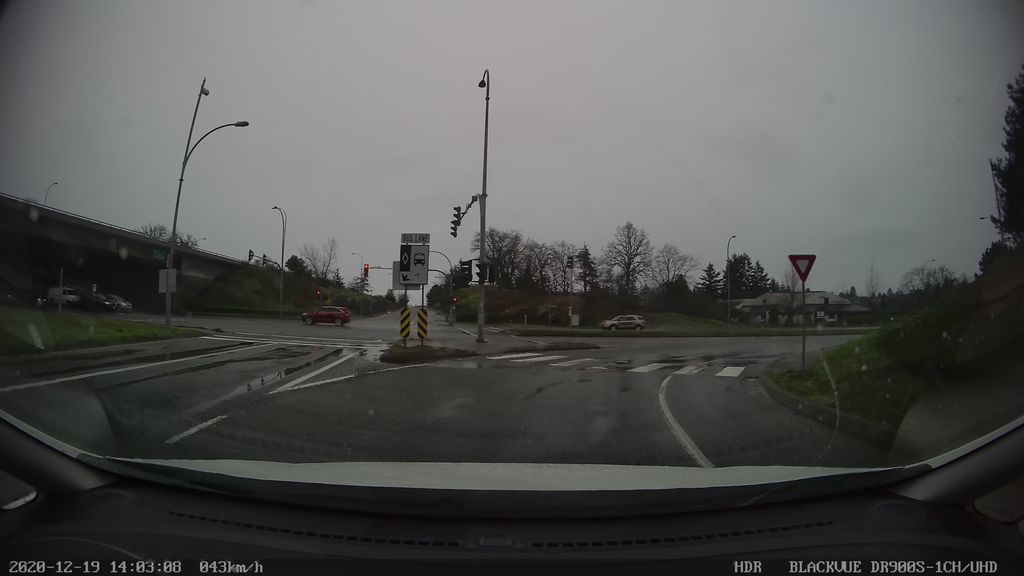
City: victoria